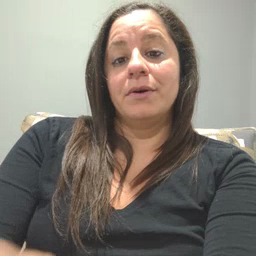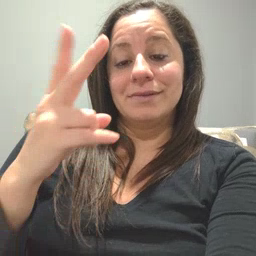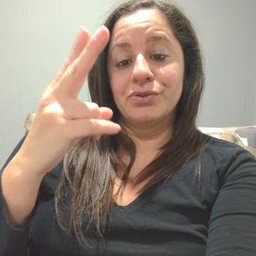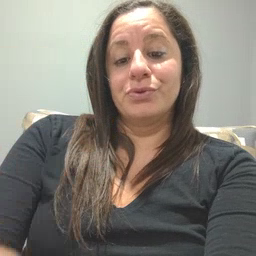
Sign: scissors